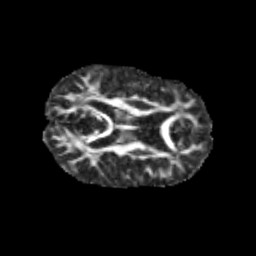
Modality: FA
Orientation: axial
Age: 10
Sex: male
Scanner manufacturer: siemens
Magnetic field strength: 3 T
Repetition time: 3.8 s
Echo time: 0.07 s